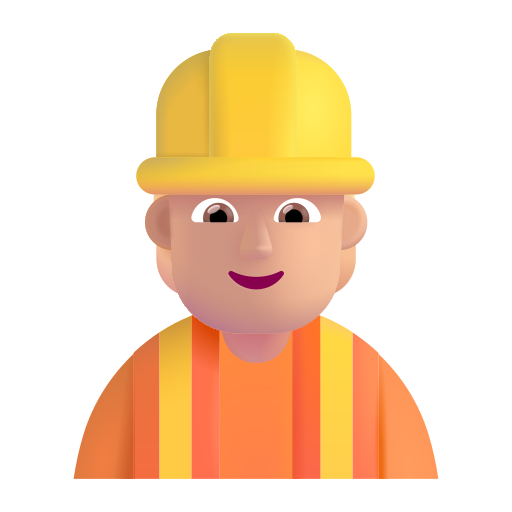
construction worker color  light